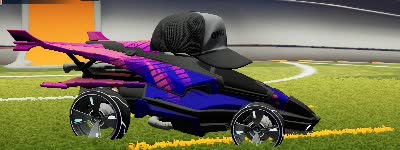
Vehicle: aftershock